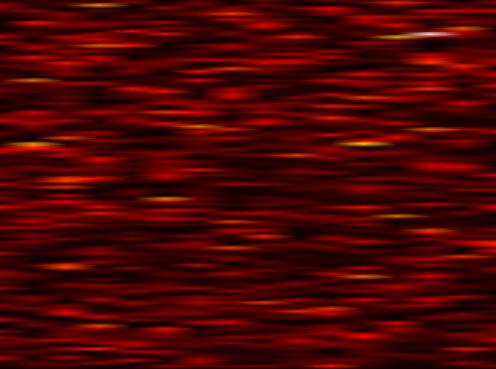
Label: OFDM